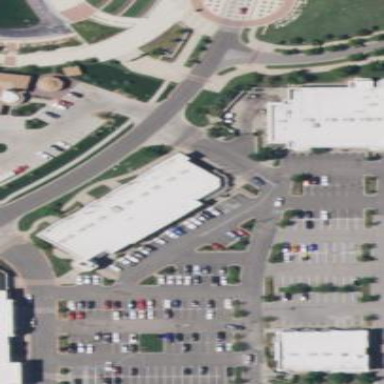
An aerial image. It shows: Commercial building.